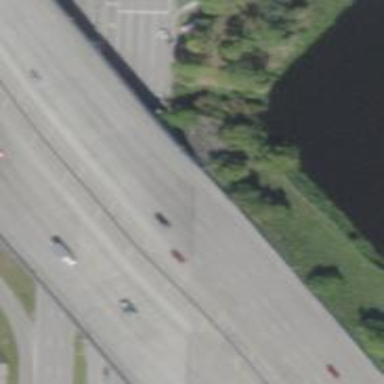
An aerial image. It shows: Motorway.